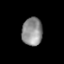
Tissue: lung
Cell type: T cells
Senescence score: 0.178
Nuclear area (px): 564
Mean DAPI intensity: 141.718